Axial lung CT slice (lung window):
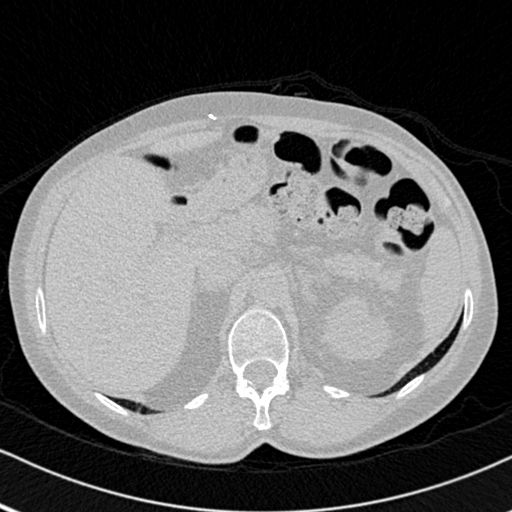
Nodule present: no